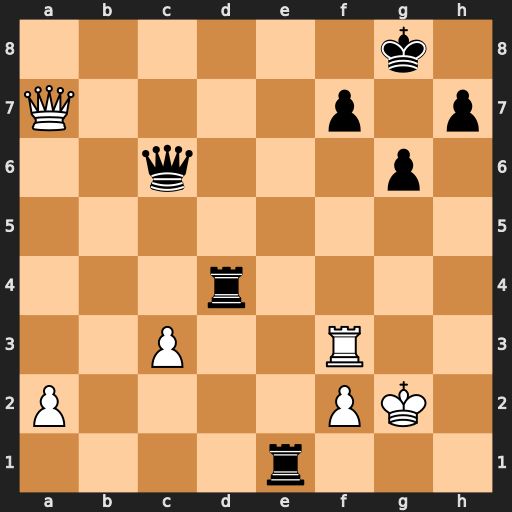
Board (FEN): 6k1/Q4p1p/2q3p1/8/3r4/2P2R2/P4PK1/4r3
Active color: w
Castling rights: -
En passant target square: -
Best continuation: Qxf7+ Kh8 Qf8#